Field crop: maize
Growth stage: 1
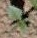
Species: datura